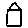
Label: house